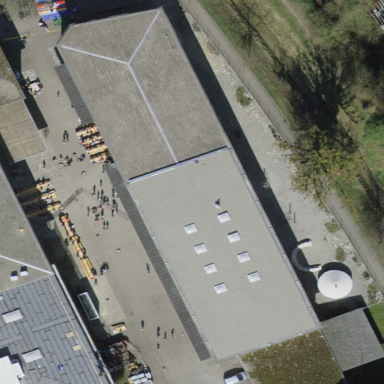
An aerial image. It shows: School.